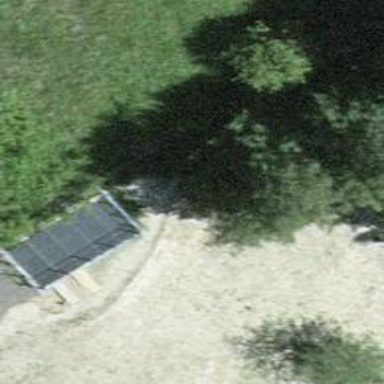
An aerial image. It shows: Gate.